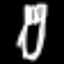
Label: fork